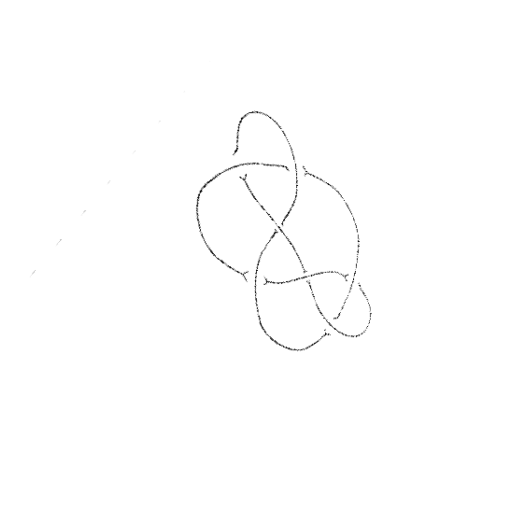
Crossing number: 7